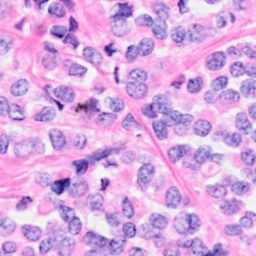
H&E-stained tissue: Breast